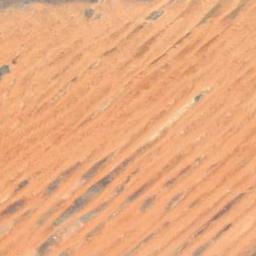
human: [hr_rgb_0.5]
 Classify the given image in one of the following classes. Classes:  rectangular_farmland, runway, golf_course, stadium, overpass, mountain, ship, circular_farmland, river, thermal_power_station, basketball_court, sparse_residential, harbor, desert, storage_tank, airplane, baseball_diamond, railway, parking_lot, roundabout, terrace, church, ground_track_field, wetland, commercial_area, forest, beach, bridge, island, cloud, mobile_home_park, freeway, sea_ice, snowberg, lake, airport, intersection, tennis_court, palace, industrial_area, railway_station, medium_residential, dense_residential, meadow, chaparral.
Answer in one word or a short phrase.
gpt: desert